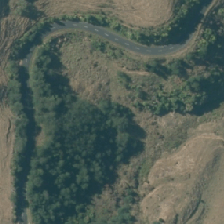
Land cover: low_producing_grassland